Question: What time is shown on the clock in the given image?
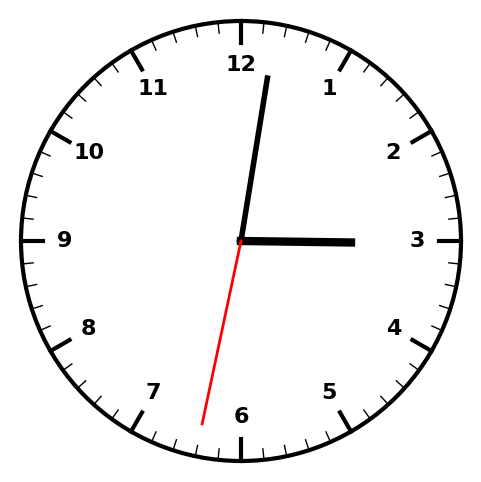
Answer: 03:01:32